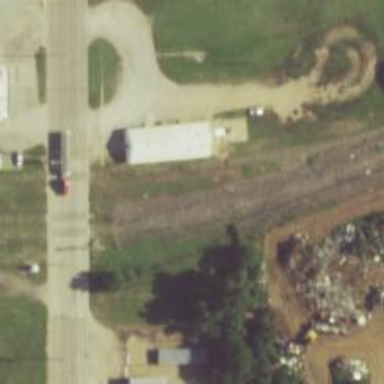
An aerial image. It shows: Abandoned railway.